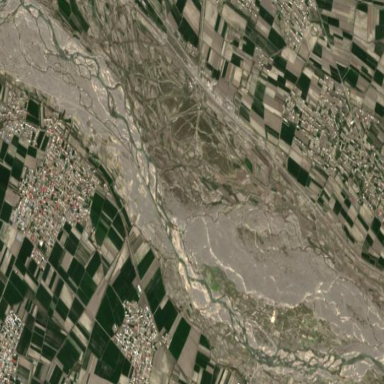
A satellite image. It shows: River flowing through the landscape.